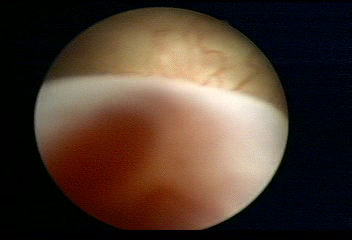
Modality: WLC
Class: Normal mucosa
Bladder cancer association: No